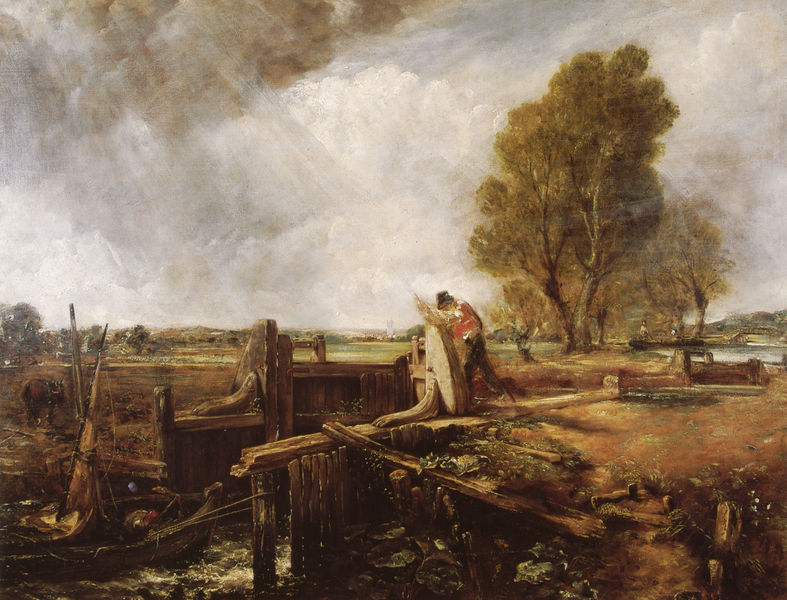
Titel: A Boat Passing a Lock
Künstler: John Constable
Standort: Melbourne
Institution: National Gallery of Victoria
Schlagwörter: baum, blau, blätter, gemälde, himmel, laub, mann, schatten, wasser, weiß, wolken, bäume, fluss, grün, landschaft, menschen, ocker, see, ufer, braun, holz, hut, licht, orange, pfeiler, schwarz, stroh, rot, tier, weg, wiese, wolke, zaun, beige, malerei, zylinder, jacke, wand, mensch, stein, holland, niederlande, porträt, öl, bach, ebene, erde, felder, ferne, horizont, mühle, stamm, brücke, flach, gatter, gewässer, kanal, sonne, wiesen, land, person, pflanzen, england, boot, boote, esel, genre, kahn, pferd, turm, füße, gischt, schiff, segel, segelboot, wellen, fischer, mast, hang, dorf, kuh, figuren, kähne, anleger, böschung, schaum, strömung, wehr, constable, steg, stämme, portrait, balken, bohlen, bretter, junge, weste, bauer, tor, regen, strahlen, flösser, brauntöne, sonnenstrahlen, graben, flämisch, anker, ochse, peinture, sphinx, durchfahrt, nachen, gemäle, bott, schleuse, schauer, einlass, tableau, holzpfosten, mühlstein, sprudeln, wetse, treideln, wolkenaufbruch, schleusentor, schleusen, höse, mühlenstein, rändel, schleuser, spuntwand, schleuße